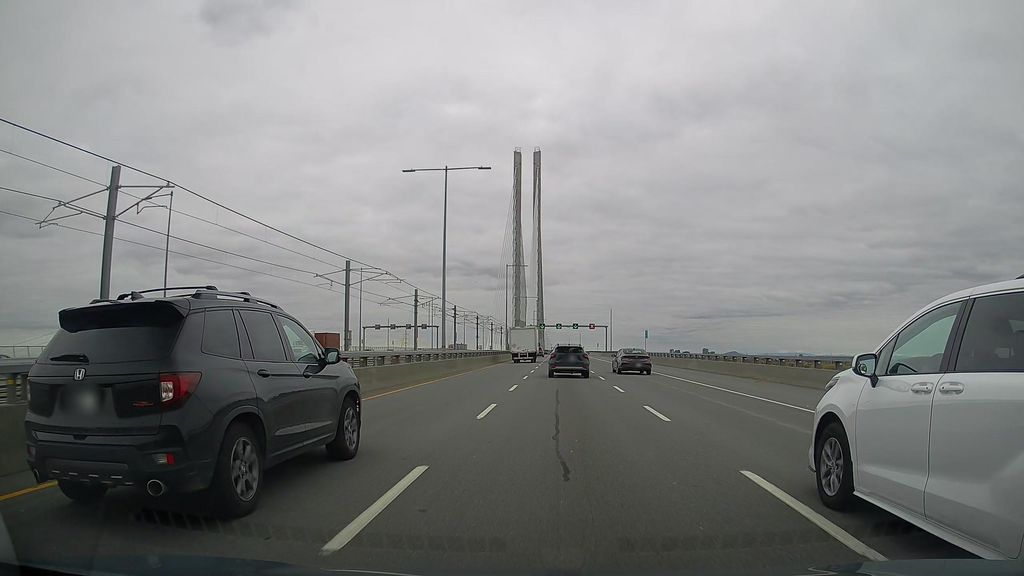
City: montreal